Aerial crown-view tile of a tropical tree (Barro Colorado Island, Panama), acquired 20250512:
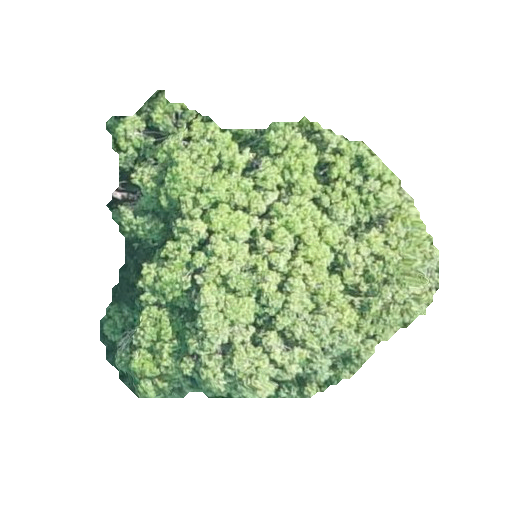
Species: Aspidosperma desmanthum
GBIF accepted scientific name: Aspidosperma desmanthum
Crown area: 113.415 m²